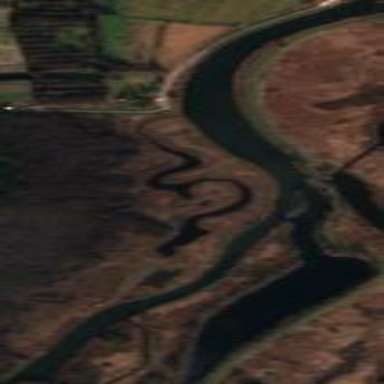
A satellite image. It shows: River flowing through natural water landscape.